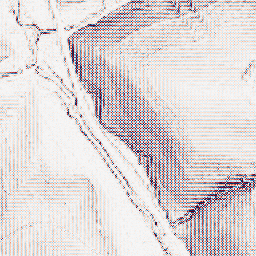
Category: wavelet
Decomposition family: wavelet_biorthogonal
Decomposition parameters: wavelet: bior1.3
level: 1
Upsampling method: linear_exact
Upsampling parameters: scale: 4
Upsampling scale: 4